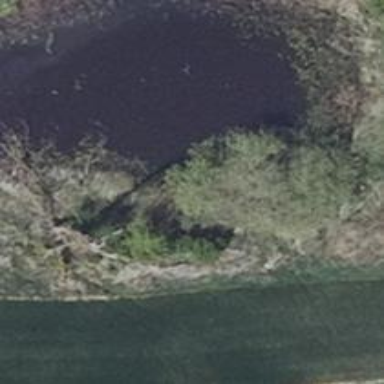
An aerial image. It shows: Serene pond surrounded by nature.